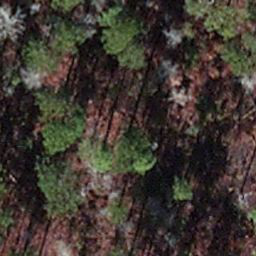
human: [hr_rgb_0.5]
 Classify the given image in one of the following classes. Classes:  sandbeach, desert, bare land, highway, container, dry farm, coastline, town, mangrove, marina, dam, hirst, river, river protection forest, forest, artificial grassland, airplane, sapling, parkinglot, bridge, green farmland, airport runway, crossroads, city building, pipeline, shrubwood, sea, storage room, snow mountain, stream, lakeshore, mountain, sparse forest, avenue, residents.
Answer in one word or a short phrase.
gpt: sapling